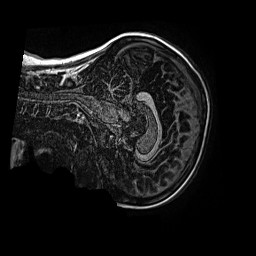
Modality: MP2RAGE
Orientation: sagittal
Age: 12
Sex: female
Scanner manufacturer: siemens
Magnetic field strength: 3 T
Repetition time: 4 s
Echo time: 0.00299 s